Interaction volume radius: 5 \u00c5
Interaction volume height: 25 \u00c5
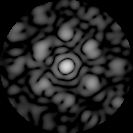
Disorder parameter: 0.4901